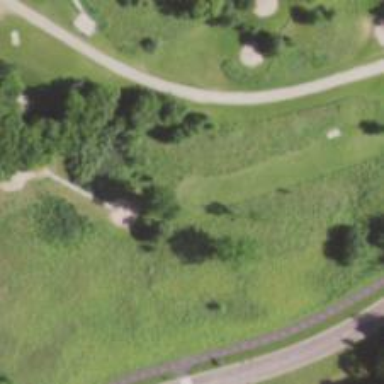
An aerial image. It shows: Disc golf basket.